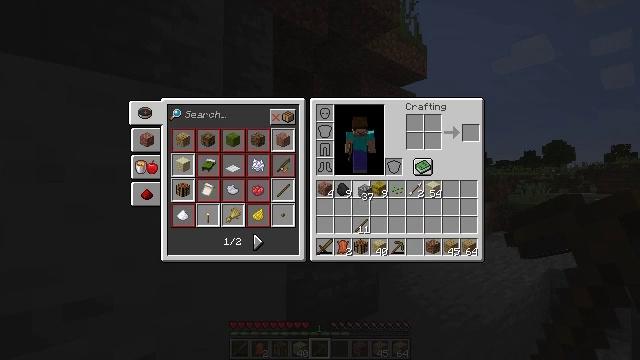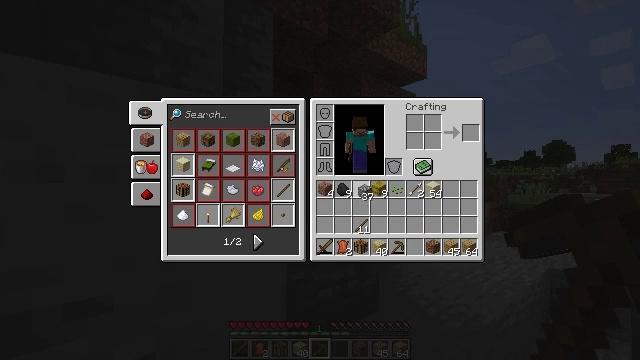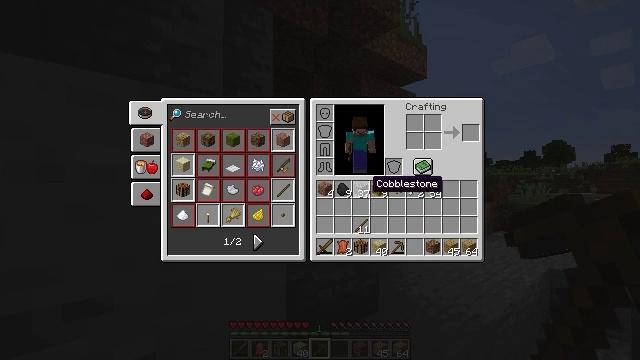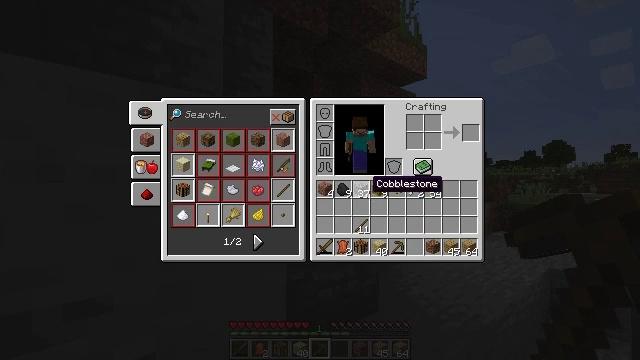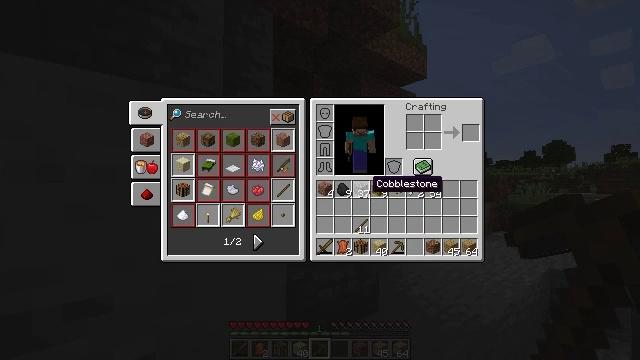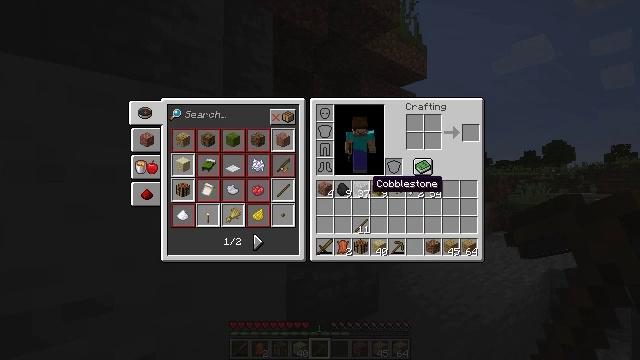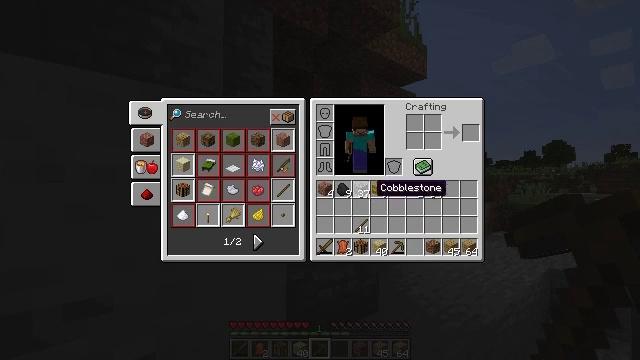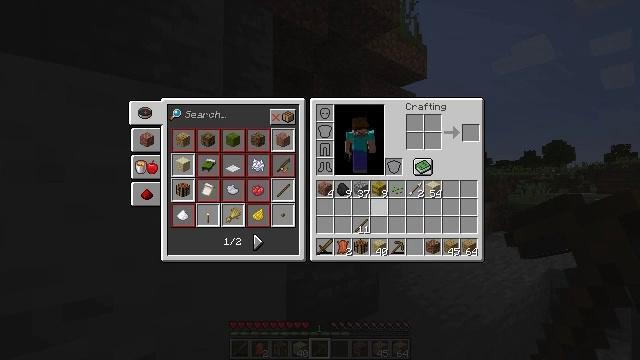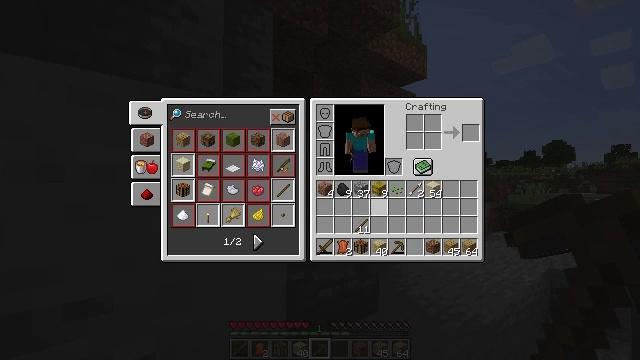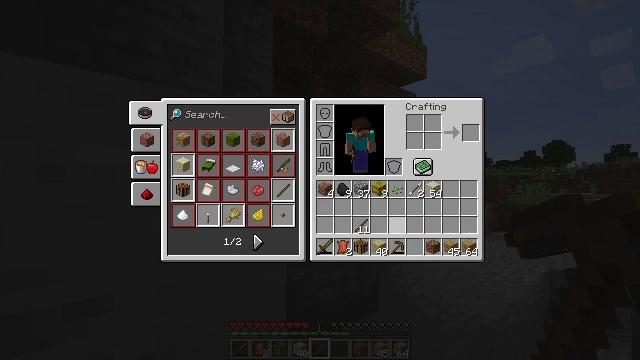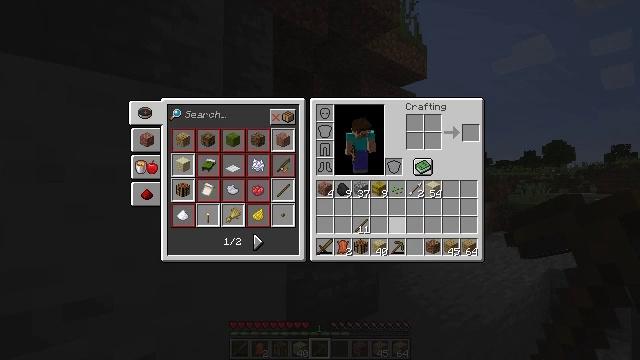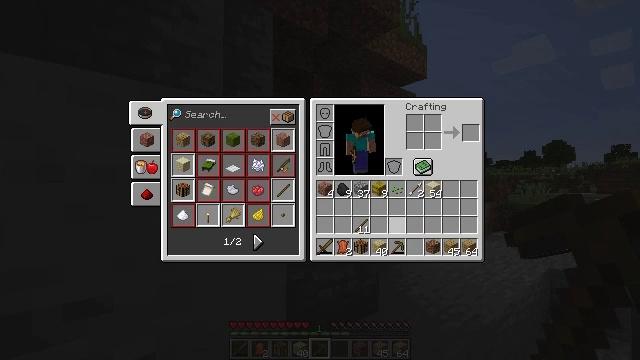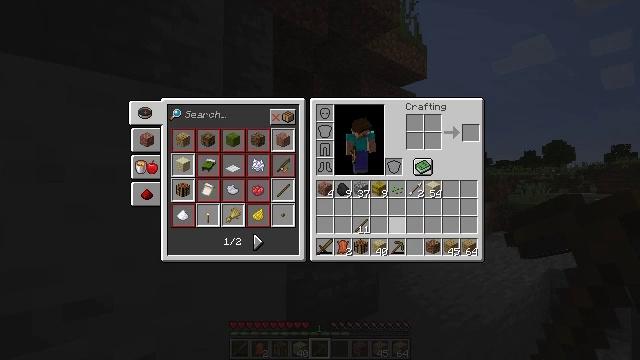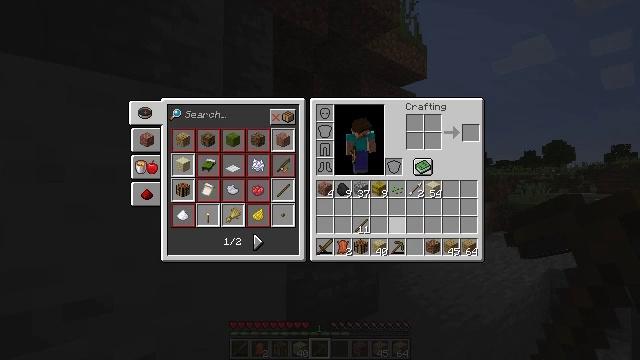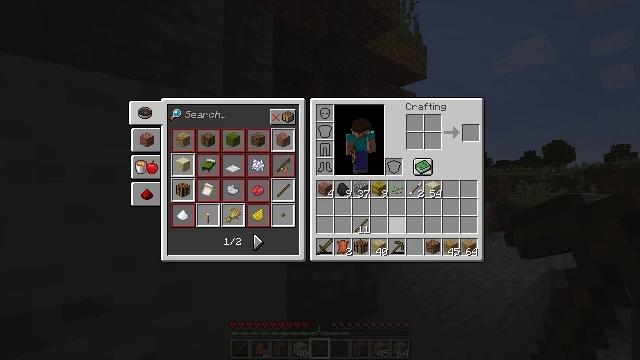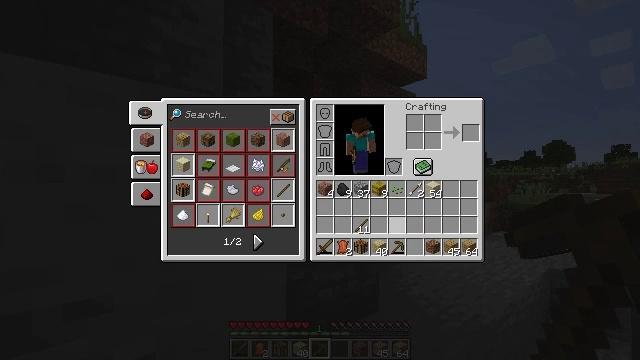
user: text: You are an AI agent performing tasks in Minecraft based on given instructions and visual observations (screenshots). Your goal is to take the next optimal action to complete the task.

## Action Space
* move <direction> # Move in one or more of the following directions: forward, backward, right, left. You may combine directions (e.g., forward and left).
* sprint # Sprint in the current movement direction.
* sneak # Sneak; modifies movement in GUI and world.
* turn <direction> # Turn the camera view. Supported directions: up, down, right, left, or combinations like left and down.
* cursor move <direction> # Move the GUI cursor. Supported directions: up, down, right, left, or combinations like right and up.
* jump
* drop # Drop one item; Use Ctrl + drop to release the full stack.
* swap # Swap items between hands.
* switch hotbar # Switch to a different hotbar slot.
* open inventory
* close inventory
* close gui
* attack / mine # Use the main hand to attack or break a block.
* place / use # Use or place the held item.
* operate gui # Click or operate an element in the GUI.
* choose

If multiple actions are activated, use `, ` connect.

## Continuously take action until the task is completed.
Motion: motion action
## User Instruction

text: Drop a wooden sword.
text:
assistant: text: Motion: operate gui
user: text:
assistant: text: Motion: no_op
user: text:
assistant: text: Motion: no_op
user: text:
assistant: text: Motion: no_op
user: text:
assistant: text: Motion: no_op
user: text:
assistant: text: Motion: no_op
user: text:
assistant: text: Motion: cursor move right and down
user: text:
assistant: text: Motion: no_op
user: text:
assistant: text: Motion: cursor move right and down
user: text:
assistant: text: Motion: cursor move right and down
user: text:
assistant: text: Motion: no_op
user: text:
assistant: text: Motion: no_op
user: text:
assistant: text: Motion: no_op
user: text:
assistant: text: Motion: no_op
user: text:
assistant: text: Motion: no_op
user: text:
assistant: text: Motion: no_op
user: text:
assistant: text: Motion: no_op
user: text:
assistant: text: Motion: no_op
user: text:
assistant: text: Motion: no_op
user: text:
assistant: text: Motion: no_op
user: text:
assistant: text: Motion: no_op
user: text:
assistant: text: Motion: no_op
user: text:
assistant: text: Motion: no_op
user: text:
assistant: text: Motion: no_op
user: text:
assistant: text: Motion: no_op
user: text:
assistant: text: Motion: no_op
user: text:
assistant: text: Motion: no_op
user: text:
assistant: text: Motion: no_op
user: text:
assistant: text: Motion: no_op
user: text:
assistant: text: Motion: no_op